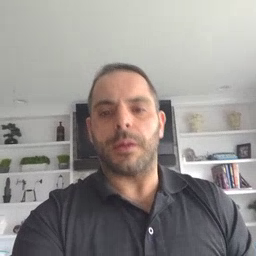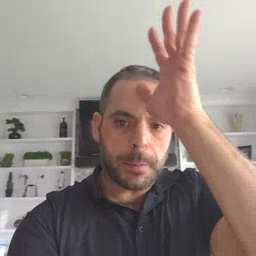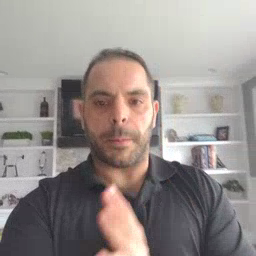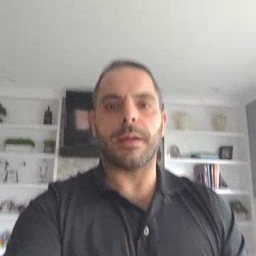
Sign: man